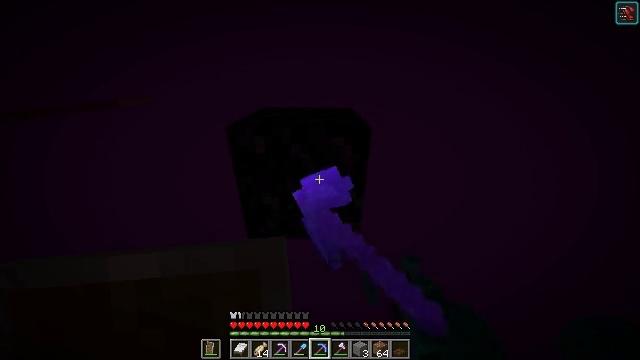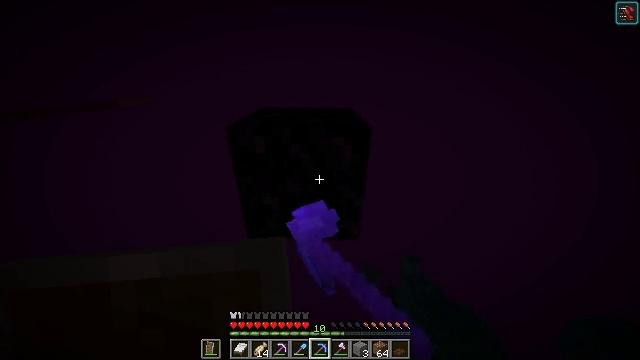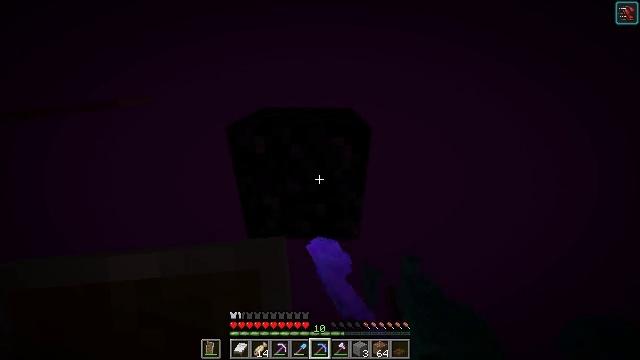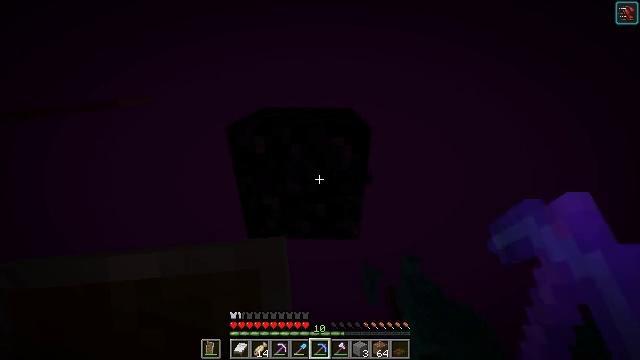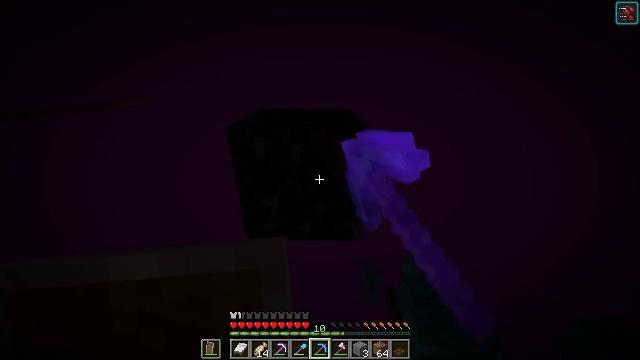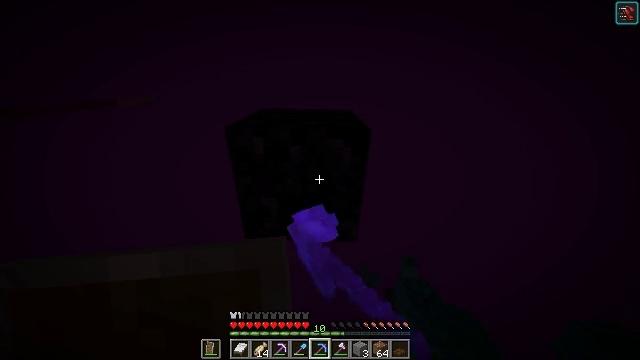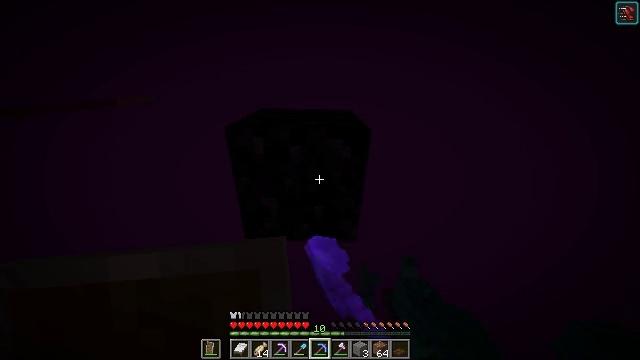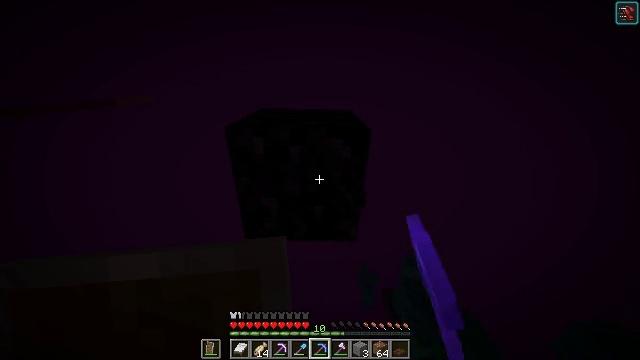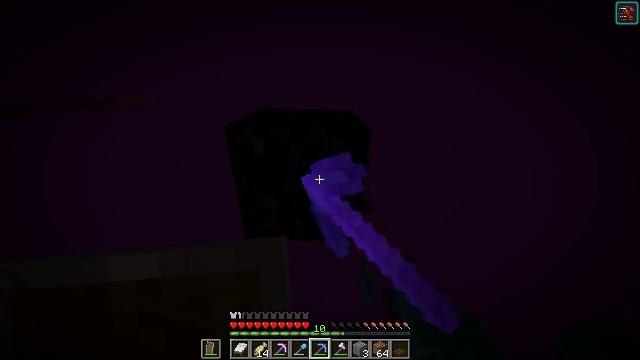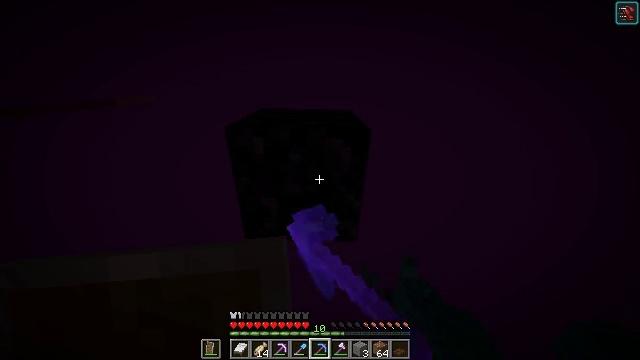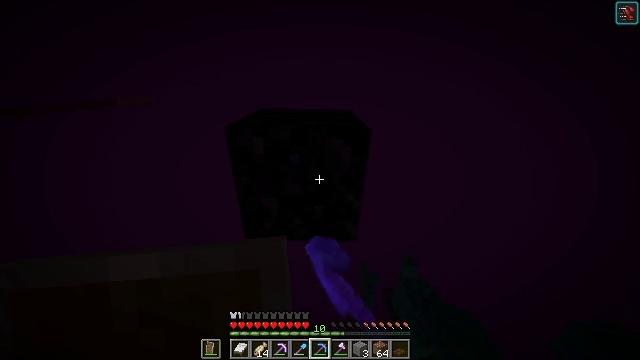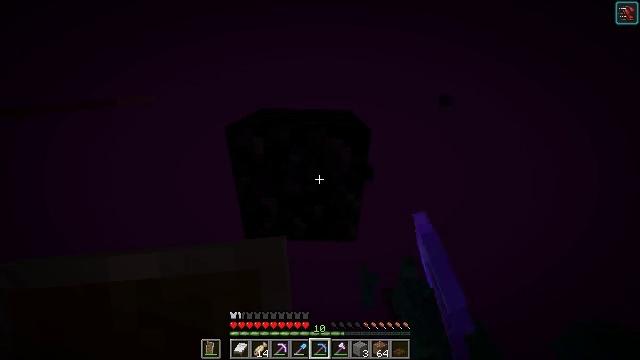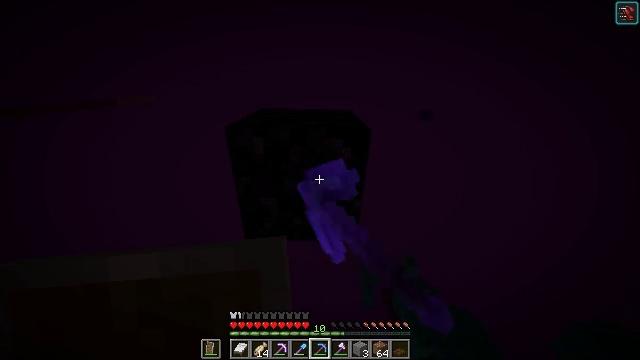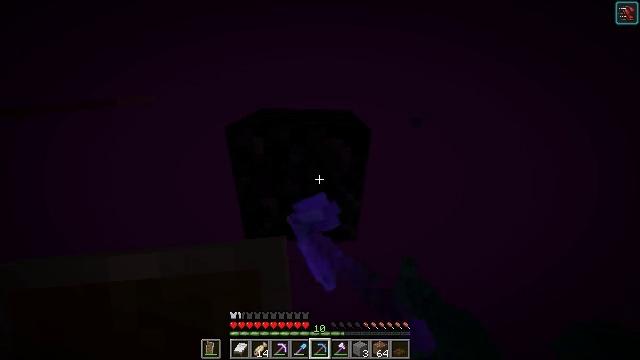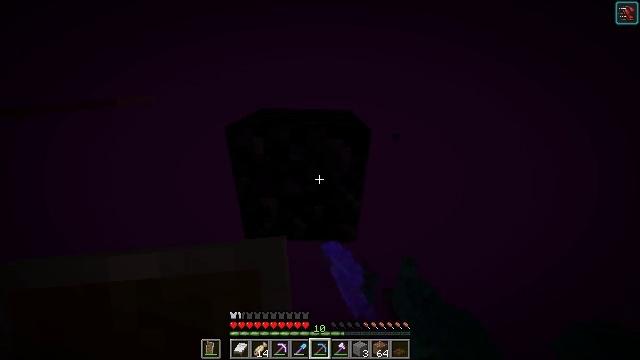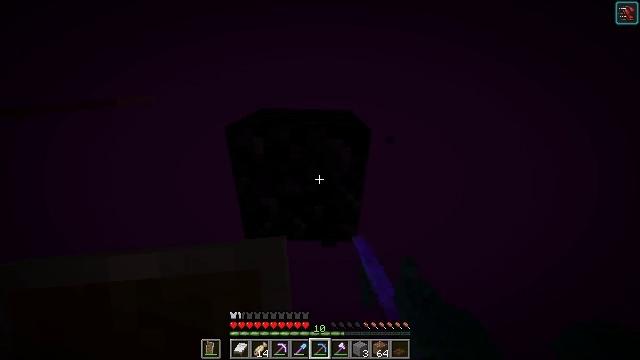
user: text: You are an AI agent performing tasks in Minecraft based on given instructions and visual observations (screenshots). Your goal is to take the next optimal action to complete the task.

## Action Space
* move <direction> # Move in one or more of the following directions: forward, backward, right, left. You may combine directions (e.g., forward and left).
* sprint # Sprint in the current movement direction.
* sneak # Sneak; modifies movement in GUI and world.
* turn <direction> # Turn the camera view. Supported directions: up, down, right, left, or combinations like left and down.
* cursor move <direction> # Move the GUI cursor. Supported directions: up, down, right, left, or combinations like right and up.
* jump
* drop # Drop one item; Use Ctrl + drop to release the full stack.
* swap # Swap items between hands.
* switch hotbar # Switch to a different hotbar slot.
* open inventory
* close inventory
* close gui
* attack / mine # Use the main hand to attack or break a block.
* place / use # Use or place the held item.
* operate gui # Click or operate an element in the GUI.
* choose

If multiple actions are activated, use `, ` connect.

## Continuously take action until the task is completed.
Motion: motion action
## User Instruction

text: Mine the tough obsidian.
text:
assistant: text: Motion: attack / mine
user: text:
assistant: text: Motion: attack / mine
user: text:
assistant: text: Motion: attack / mine
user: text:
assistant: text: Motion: attack / mine
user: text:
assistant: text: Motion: attack / mine
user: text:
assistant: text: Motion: attack / mine
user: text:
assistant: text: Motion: attack / mine
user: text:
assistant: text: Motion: attack / mine
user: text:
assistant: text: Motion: attack / mine
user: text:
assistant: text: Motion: attack / mine
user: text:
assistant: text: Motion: attack / mine
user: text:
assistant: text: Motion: attack / mine
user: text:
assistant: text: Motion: attack / mine
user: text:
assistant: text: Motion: attack / mine
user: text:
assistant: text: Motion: attack / mine
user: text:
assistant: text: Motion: attack / mine
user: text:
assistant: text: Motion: attack / mine
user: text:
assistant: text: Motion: attack / mine
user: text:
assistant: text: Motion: attack / mine
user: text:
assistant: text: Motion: attack / mine
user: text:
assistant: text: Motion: attack / mine
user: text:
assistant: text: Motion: attack / mine
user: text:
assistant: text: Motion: attack / mine
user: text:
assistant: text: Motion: attack / mine
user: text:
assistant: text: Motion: attack / mine
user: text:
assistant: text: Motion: attack / mine
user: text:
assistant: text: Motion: attack / mine
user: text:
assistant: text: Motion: attack / mine
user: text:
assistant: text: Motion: attack / mine
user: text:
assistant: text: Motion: attack / mine